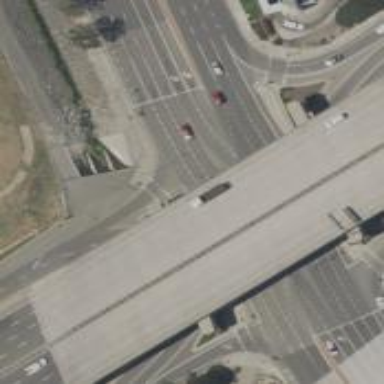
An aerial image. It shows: Asphalt road with primary link designation.